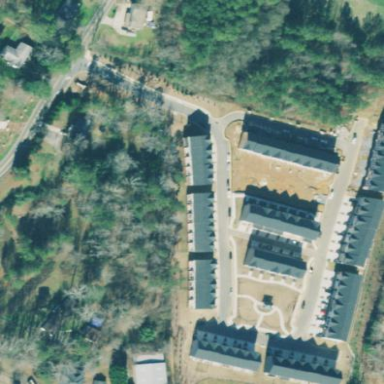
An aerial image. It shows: Residential area consisting of condominiums.